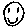
Label: smiley face